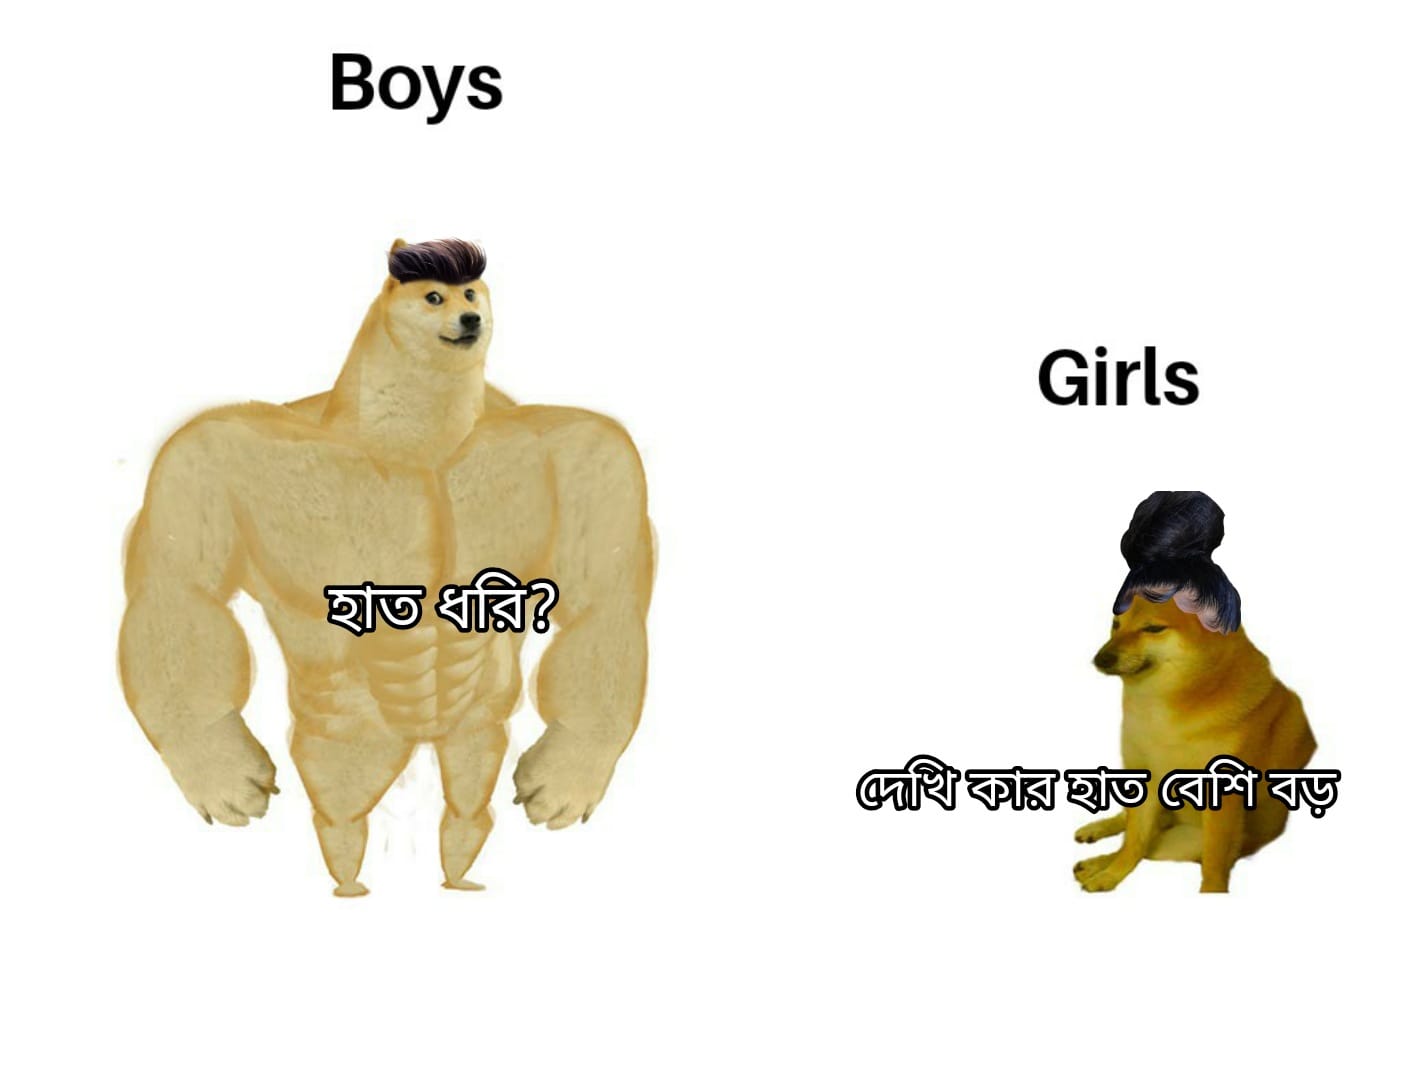
Caption: Boys  হাত ধরি ?     Girls     দেখি কার হাত বেশি বড়
Label: non-hate